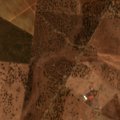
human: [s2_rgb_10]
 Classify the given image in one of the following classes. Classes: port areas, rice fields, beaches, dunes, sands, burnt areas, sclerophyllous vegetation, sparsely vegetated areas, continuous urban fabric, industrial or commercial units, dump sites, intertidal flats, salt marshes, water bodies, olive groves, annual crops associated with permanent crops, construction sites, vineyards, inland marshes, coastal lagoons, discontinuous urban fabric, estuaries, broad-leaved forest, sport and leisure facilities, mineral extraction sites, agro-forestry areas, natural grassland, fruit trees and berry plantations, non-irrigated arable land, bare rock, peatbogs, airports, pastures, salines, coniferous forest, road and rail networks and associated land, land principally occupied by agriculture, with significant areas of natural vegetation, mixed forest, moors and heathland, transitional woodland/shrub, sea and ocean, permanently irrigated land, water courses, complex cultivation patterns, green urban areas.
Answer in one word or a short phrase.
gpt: non-irrigated arable land, olive groves, pastures, agro-forestry areas, transitional woodland/shrub